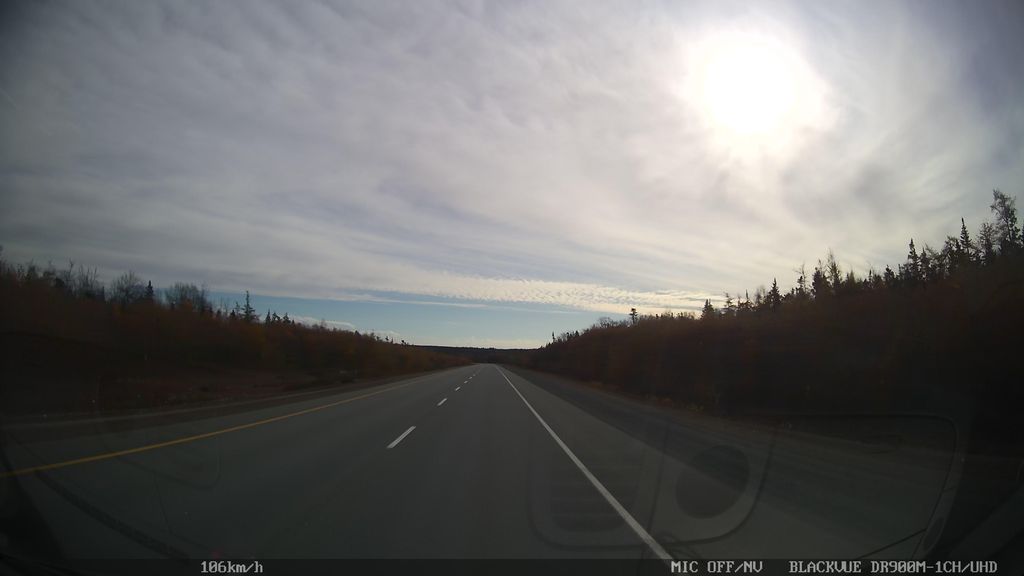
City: halifax